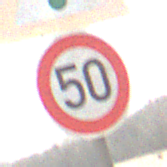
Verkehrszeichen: Geschwindigkeit50
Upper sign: Lichtzeichenanlage
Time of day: MorningAfternoon
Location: Outdoor (Nature)
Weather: PartlyCloudy
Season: Winter
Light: Natural